Question: I am looking at some performance turning of my queries, and notice that Query Profiler is showing a HIGH number of reads, but low durations.

Is that an accumalation of reads? It seems to increase all the time - but the query it's self, seems quick, as far as 'duration' goes.
Is this something to worry about?
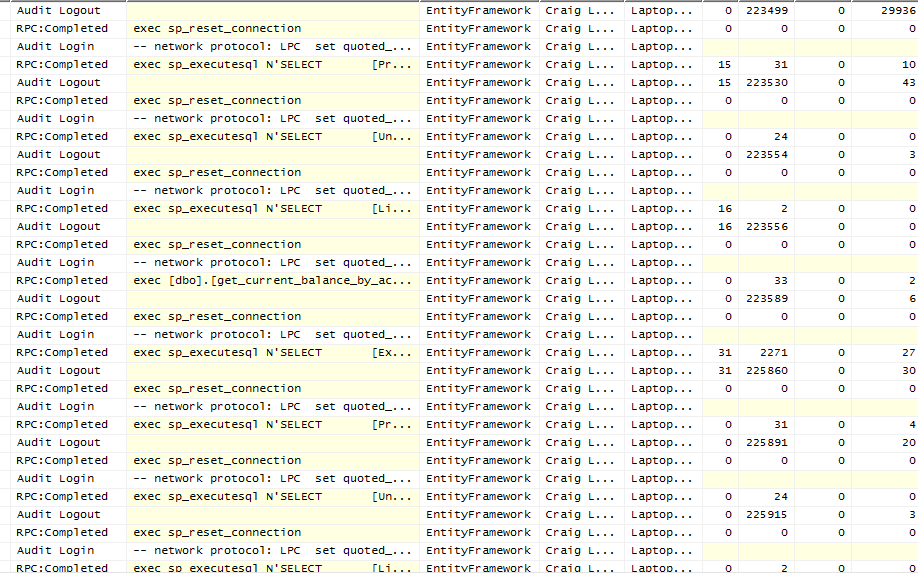
Answer: > HIGH number of reads, but low durations.
This can be a sign of execution plans which use parallelism. You may look, also, at 'CPU' vs. 'Duration'. If 'CPU' is greater than 'Duration' then this hypothesis is true.
> It seems to increase all the time
Maybe, another concurrent connection insert data.